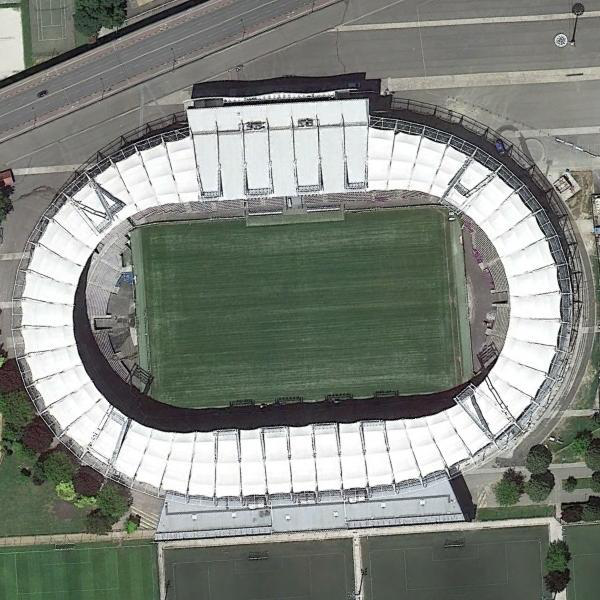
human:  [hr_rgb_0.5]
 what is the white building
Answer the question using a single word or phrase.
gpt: stadium